Field crop: maize
Growth stage: 2
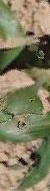
Species: maize